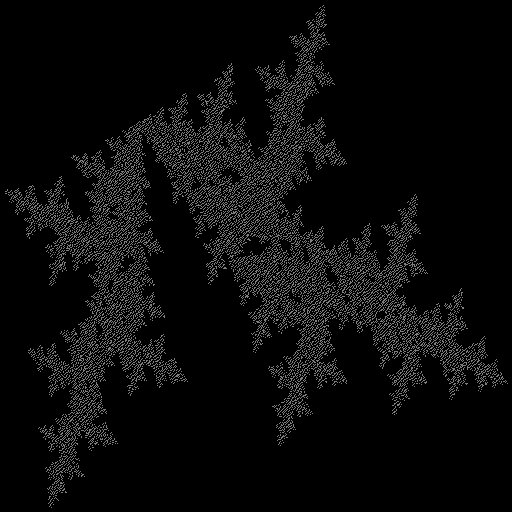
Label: a3